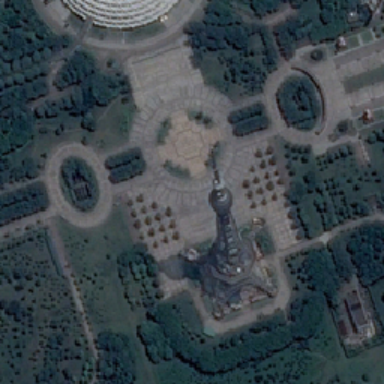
The square is made primarily of perfectly orderly plants while the central tower is looking at the eye .